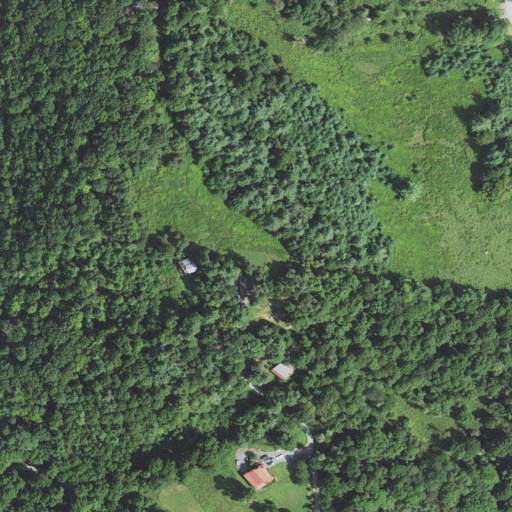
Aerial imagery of mountain in North Carolina named Laurence Knob containing deciduous forest, mixed forest, open development, grassland, pasture, and medium intensity development